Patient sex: M
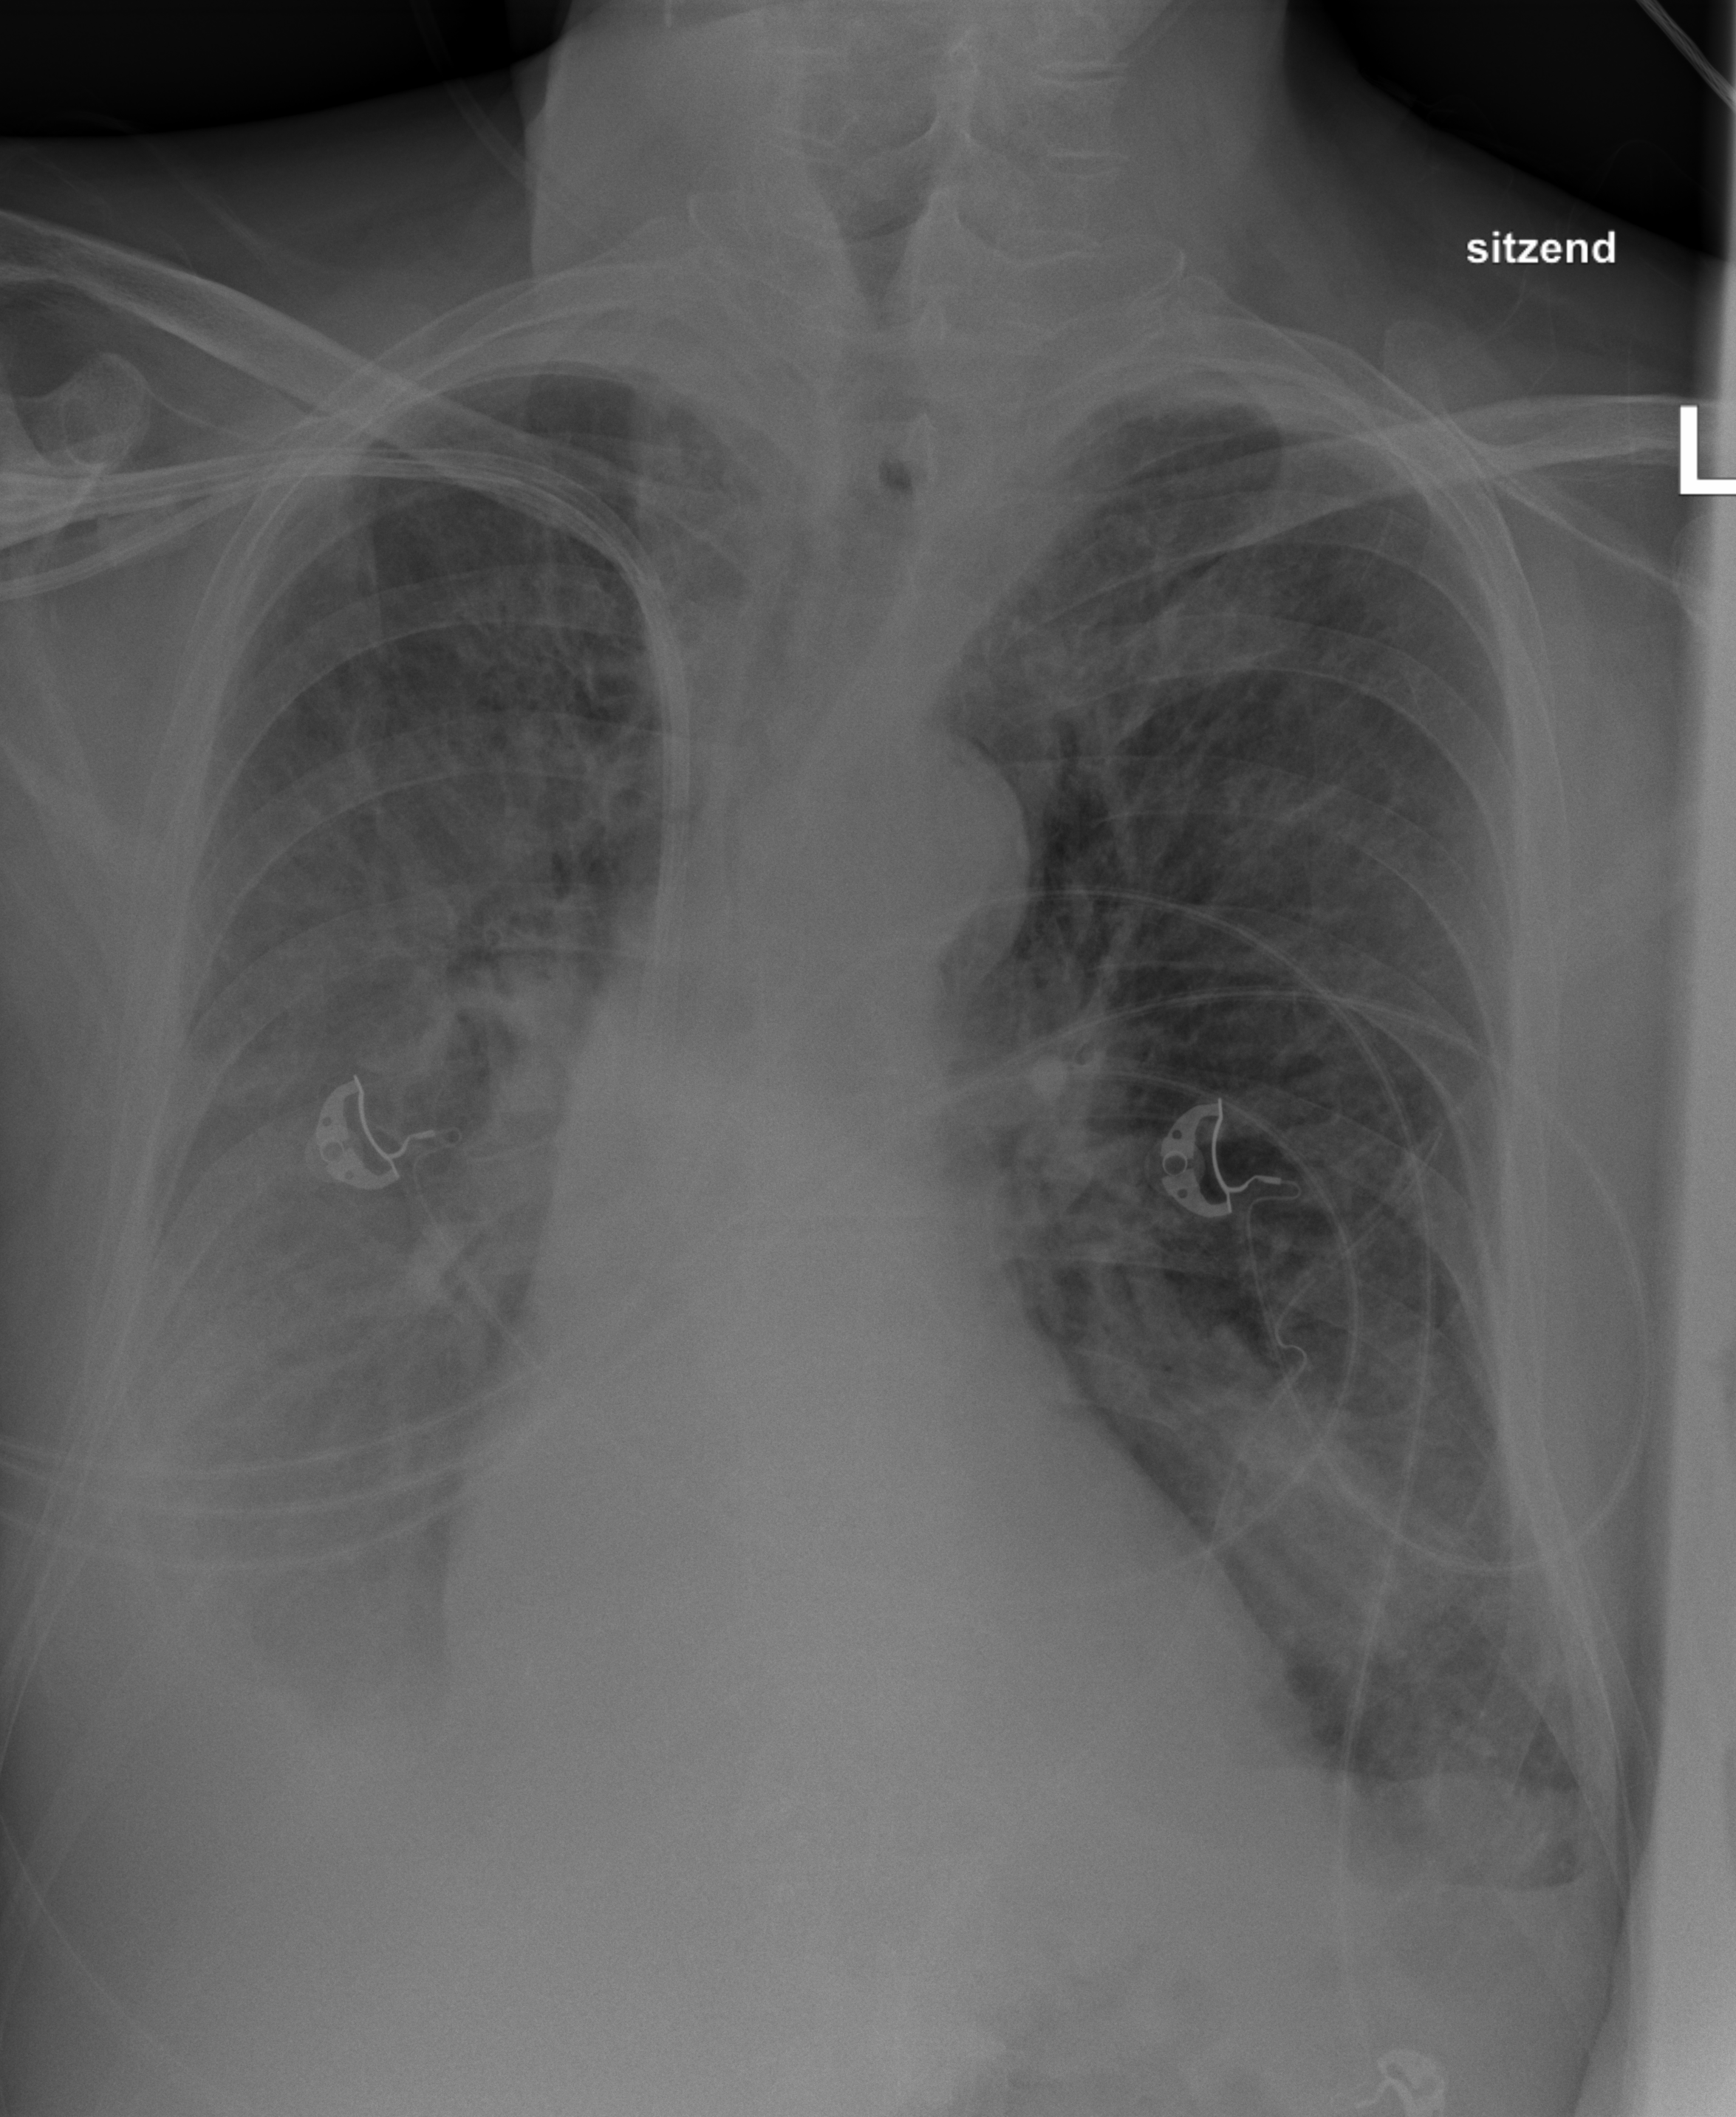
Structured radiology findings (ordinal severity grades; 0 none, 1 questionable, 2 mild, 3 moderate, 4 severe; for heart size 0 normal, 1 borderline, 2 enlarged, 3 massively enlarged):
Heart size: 0
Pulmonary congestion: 2
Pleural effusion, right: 3
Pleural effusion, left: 2
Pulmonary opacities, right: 3
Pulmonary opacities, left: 2
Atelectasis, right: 3
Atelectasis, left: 2